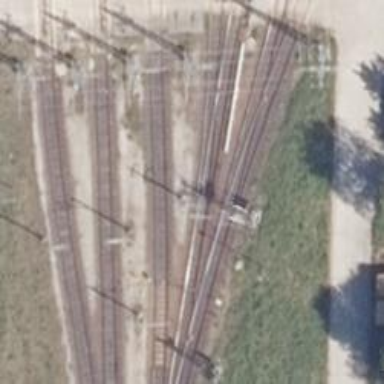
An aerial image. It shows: Rail spur service.